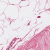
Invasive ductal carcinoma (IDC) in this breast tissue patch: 0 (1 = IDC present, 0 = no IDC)